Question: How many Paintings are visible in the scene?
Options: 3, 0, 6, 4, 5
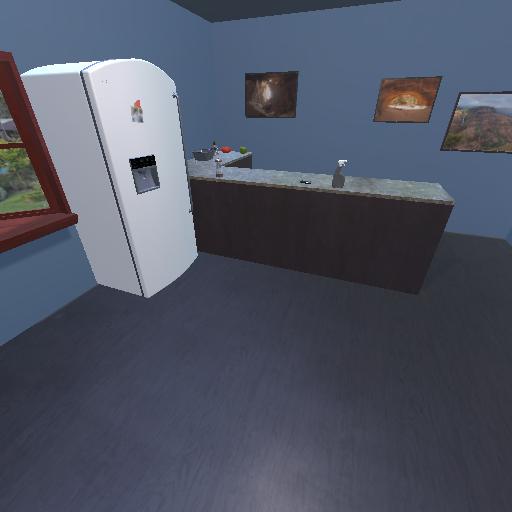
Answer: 3